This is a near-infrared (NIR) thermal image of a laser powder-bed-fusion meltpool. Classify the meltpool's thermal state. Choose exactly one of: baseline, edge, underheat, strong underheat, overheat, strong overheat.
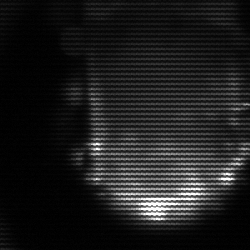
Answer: baseline